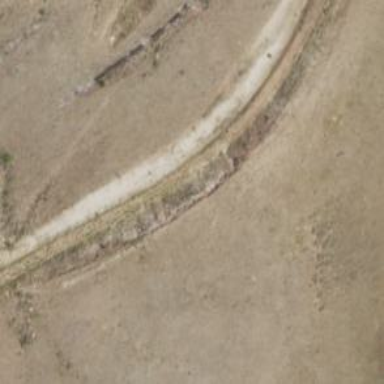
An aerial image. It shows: Abandoned railway that used to have standard gauge tracks.